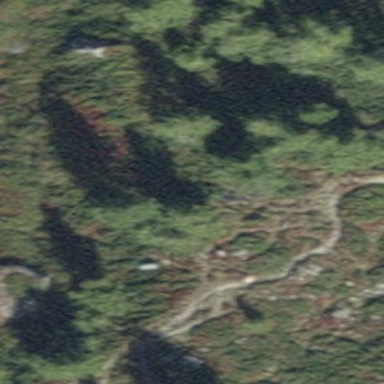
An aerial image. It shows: Forest area predominantly covered with needle-leaved trees.